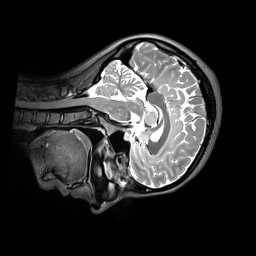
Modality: T2w
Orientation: sagittal
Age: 27
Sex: female
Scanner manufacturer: siemens
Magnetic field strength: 3 T
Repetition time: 3.2 s
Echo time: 0.412 s